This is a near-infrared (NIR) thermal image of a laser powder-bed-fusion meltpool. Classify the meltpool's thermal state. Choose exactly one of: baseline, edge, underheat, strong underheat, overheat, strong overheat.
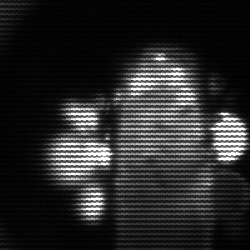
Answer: strong underheat